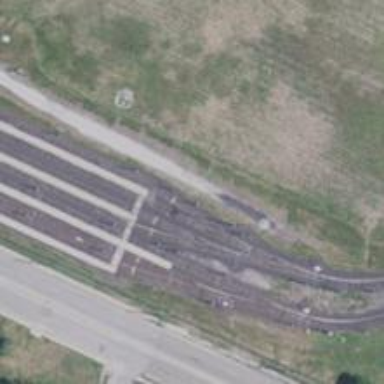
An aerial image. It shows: Light rail service yard with electrified contact lines.